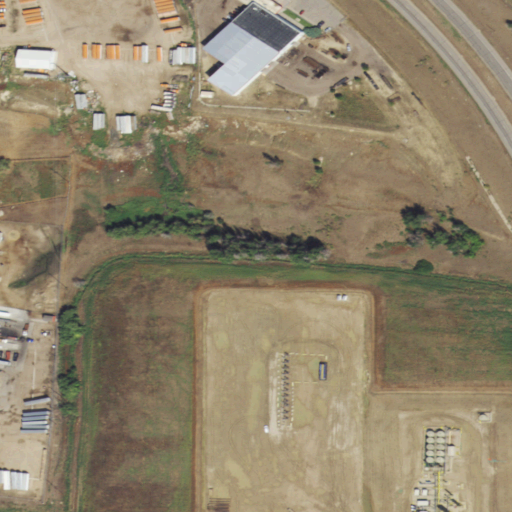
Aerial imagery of valley in Colorado named Eaton Draw containing shrub, cultivated crops, medium intensity development, grassland, low intensity development, high intensity development, and open development